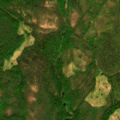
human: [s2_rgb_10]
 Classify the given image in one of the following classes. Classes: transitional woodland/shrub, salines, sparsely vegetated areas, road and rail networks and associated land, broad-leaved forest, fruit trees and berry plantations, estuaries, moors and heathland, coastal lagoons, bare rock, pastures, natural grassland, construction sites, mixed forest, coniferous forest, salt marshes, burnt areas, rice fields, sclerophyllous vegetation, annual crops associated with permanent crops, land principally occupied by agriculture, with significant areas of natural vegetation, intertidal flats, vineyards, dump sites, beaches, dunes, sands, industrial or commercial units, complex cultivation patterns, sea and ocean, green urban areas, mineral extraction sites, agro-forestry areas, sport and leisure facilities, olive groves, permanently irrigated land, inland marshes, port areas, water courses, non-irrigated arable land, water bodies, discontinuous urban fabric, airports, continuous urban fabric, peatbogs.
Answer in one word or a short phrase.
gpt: coniferous forest, mixed forest